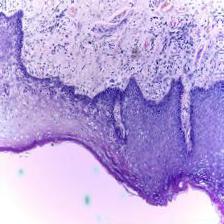
Diagnosis: Normal